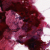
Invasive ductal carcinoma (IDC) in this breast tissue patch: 0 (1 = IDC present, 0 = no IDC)